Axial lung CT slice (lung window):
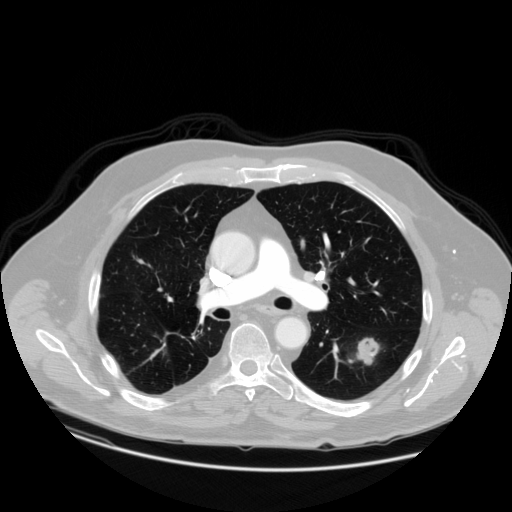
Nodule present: yes
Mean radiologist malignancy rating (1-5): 4.25